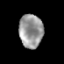
Tissue: prostate
Cell type: T cells
Senescence score: 0.3356
Nuclear area (px): 783
Mean DAPI intensity: 152.429